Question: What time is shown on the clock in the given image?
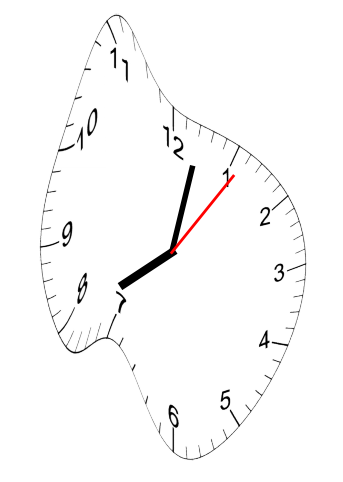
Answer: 08:02:06